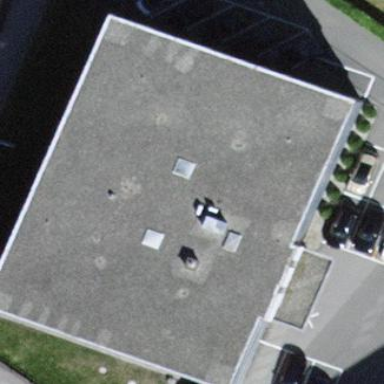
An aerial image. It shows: Commercial building.